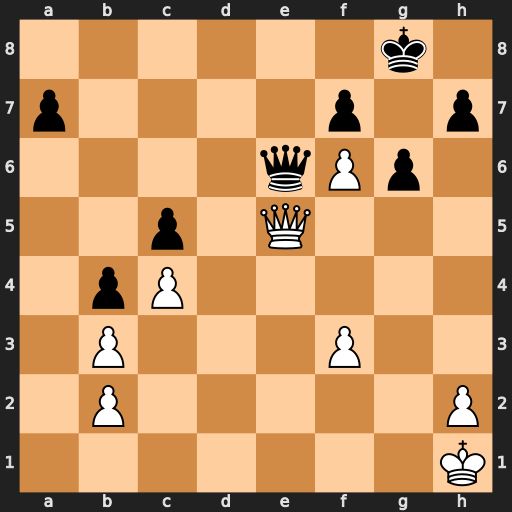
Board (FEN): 6k1/p4p1p/4qPp1/2p1Q3/1pP5/1P3P2/1P5P/7K
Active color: w
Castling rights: -
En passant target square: -
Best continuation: Qb8+ Qc8 Qxc8#